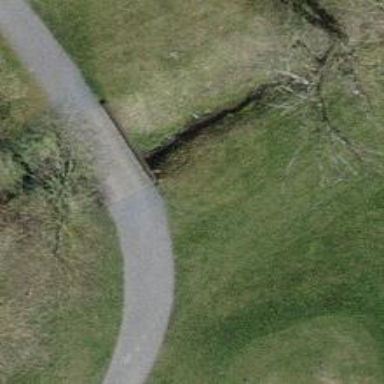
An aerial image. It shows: Designated service road bridge for golf carts.